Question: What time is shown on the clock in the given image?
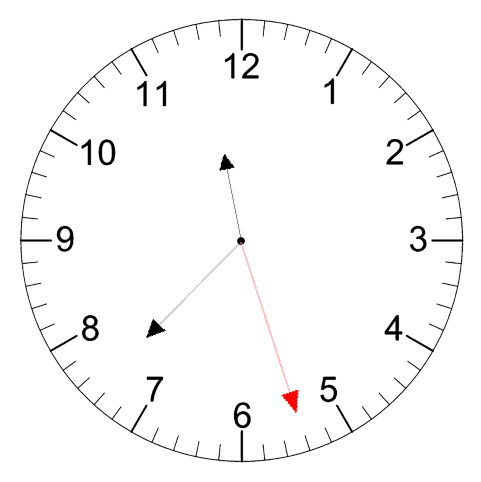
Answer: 11:37:27